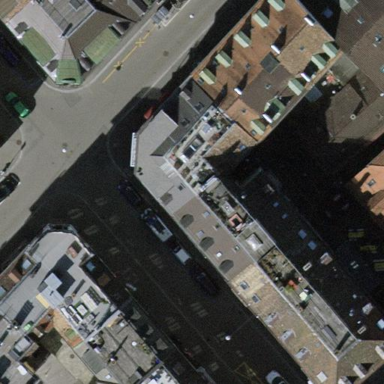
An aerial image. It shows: Parking lane for vehicles.